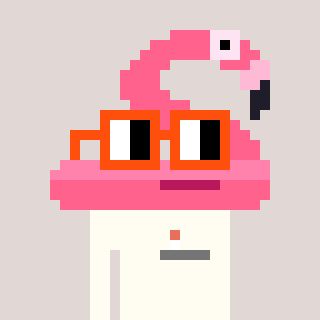
a pixel art character with square orange glasses, a flamingo-shaped head and a grayscale-colored body on a warm background